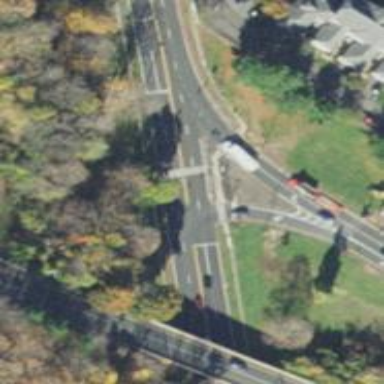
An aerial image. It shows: Marked road crossing.